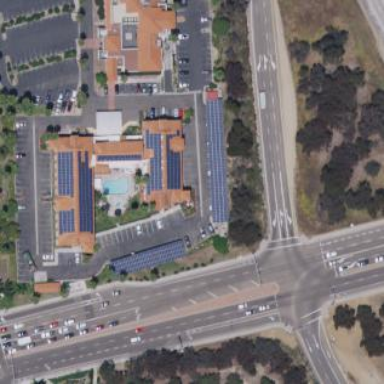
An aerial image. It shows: Hotel building.